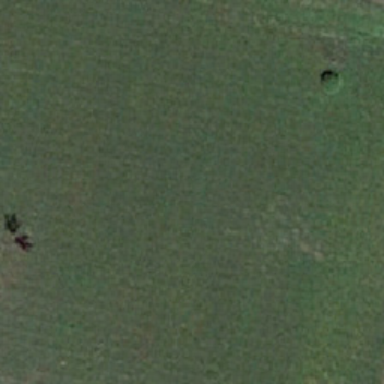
Look at the pasture on the green part .